Question: I created a circle using the Google Maps V3 API and also tried to make a circle of markers with the same radius.
The one I created is oblique while the one by Google Maps is a nice round circle. What went wrong?
'''
// Draw search circle
search_circle = new google.maps.Circle;
search_circle.setCenter(target_latlng);
search_circle.setRadius(travel_time * average_speed);
search_circle.setMap(map);
'''

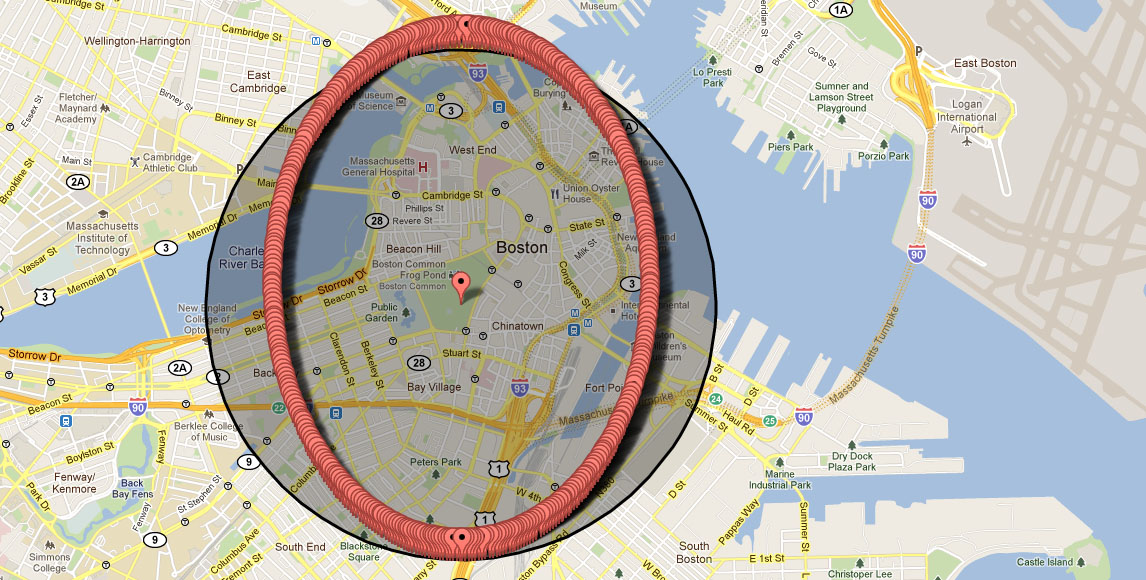
Answer: One thing you need to remember here, the google circle is giving the distance between two points on a sphere (the earth) which is why your circle doesn't look the same.
You did not specify what the purpose of the circle in your example is, but from the code snippet I can tell it has something to do with travel distances. In that case you might be interested to look into :
<URL>
or
<URL>
Also <URL> could provide you with some basis on how to tweak your formula to get the correct circle shape.
For the sake of correctness, the earth is not a perfect sphere, but for all practical purposes it is assumed to be one.